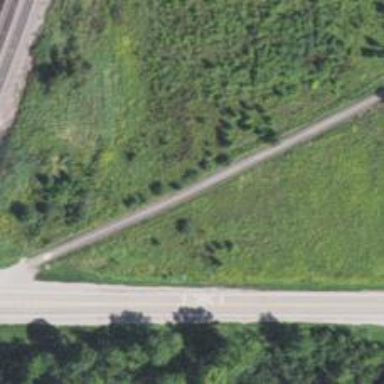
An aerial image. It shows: Asphalt cycleway.